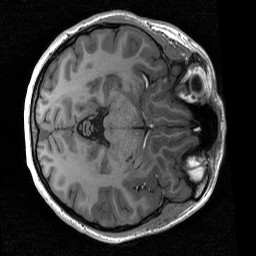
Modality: T1w
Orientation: axial
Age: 19
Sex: female
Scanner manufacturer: siemens
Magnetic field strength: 3 T
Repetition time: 2.53 s
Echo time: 0.00219 s